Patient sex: M
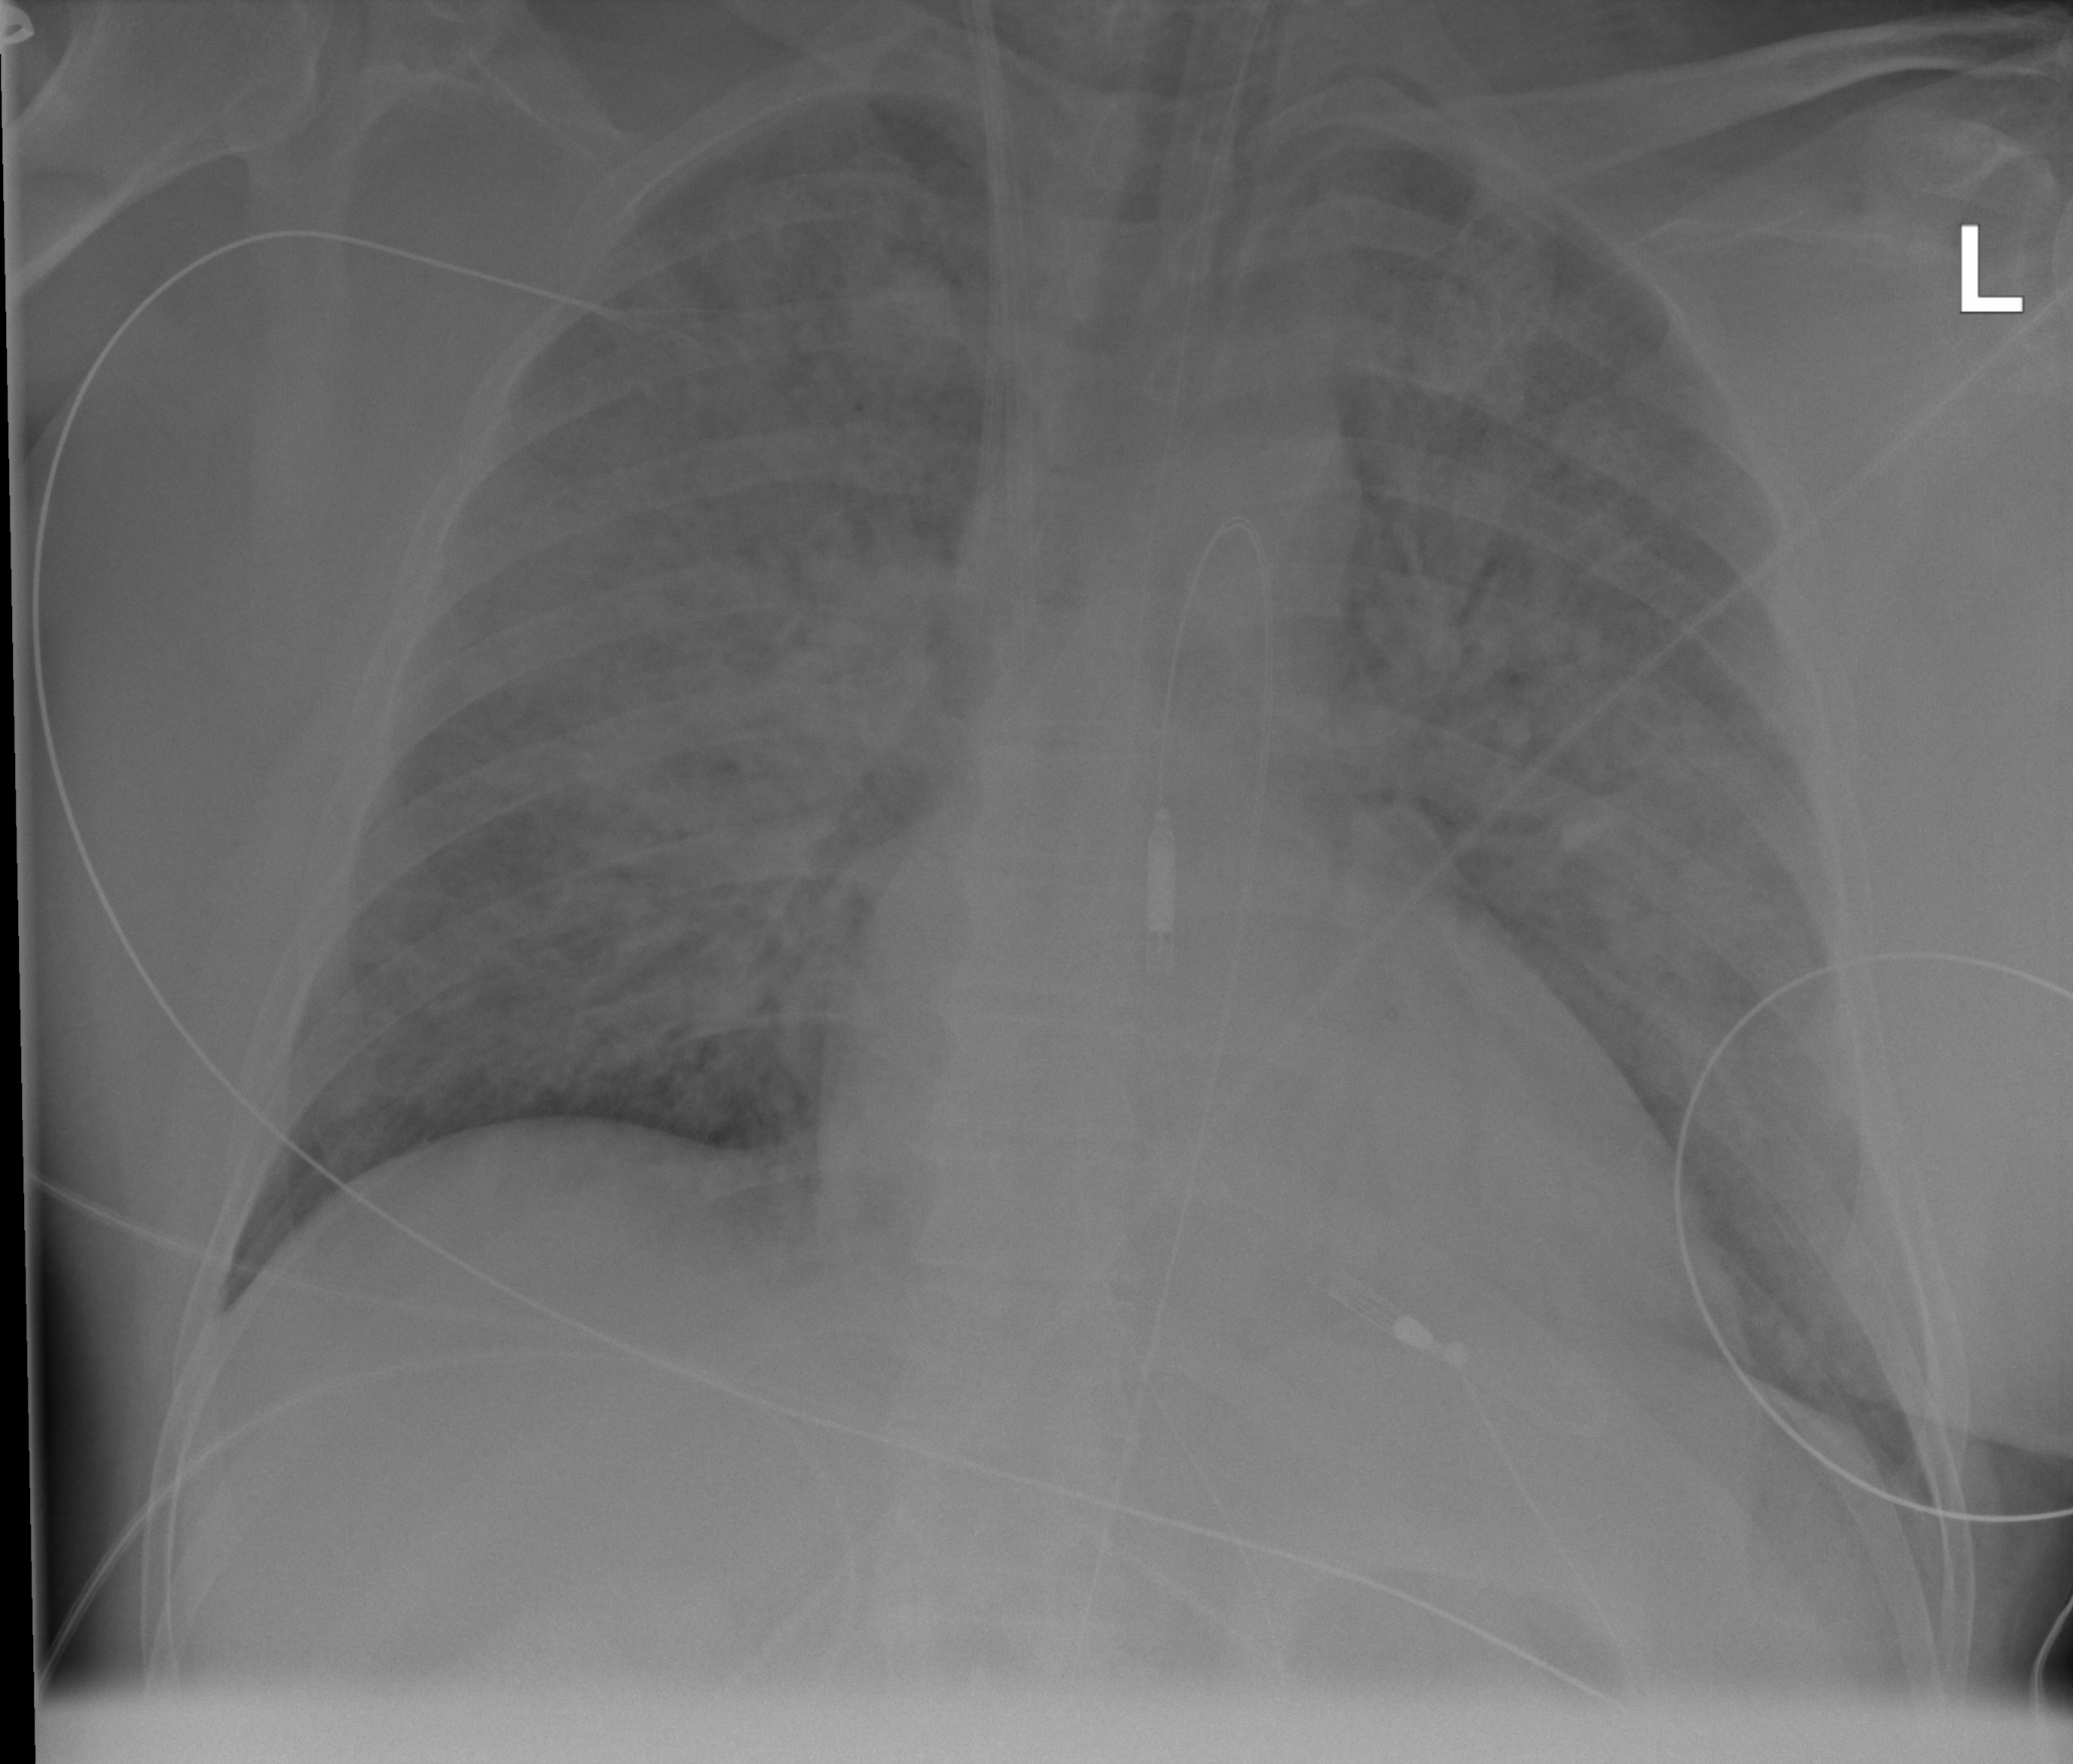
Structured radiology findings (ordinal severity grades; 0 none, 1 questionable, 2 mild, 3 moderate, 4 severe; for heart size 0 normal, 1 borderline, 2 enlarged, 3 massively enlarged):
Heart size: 2
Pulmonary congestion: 2
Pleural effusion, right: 0
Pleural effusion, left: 0
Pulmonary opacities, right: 3
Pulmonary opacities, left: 3
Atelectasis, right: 2
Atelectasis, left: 2